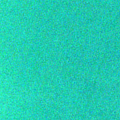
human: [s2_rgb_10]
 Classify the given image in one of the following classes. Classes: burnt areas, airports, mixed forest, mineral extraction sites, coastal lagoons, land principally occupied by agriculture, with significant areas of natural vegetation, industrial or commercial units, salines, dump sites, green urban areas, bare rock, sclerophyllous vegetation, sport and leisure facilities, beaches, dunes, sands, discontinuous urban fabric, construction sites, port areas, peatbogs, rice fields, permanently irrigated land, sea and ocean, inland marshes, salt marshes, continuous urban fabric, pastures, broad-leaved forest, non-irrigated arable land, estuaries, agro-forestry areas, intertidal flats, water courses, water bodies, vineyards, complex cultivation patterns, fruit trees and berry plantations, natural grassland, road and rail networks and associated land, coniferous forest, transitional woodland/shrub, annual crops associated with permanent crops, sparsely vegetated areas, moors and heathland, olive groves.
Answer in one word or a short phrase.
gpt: sea and ocean